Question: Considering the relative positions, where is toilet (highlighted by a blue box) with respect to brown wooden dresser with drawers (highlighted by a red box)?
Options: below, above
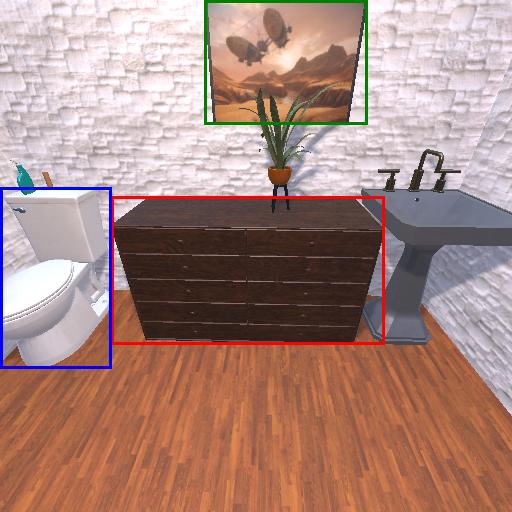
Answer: below